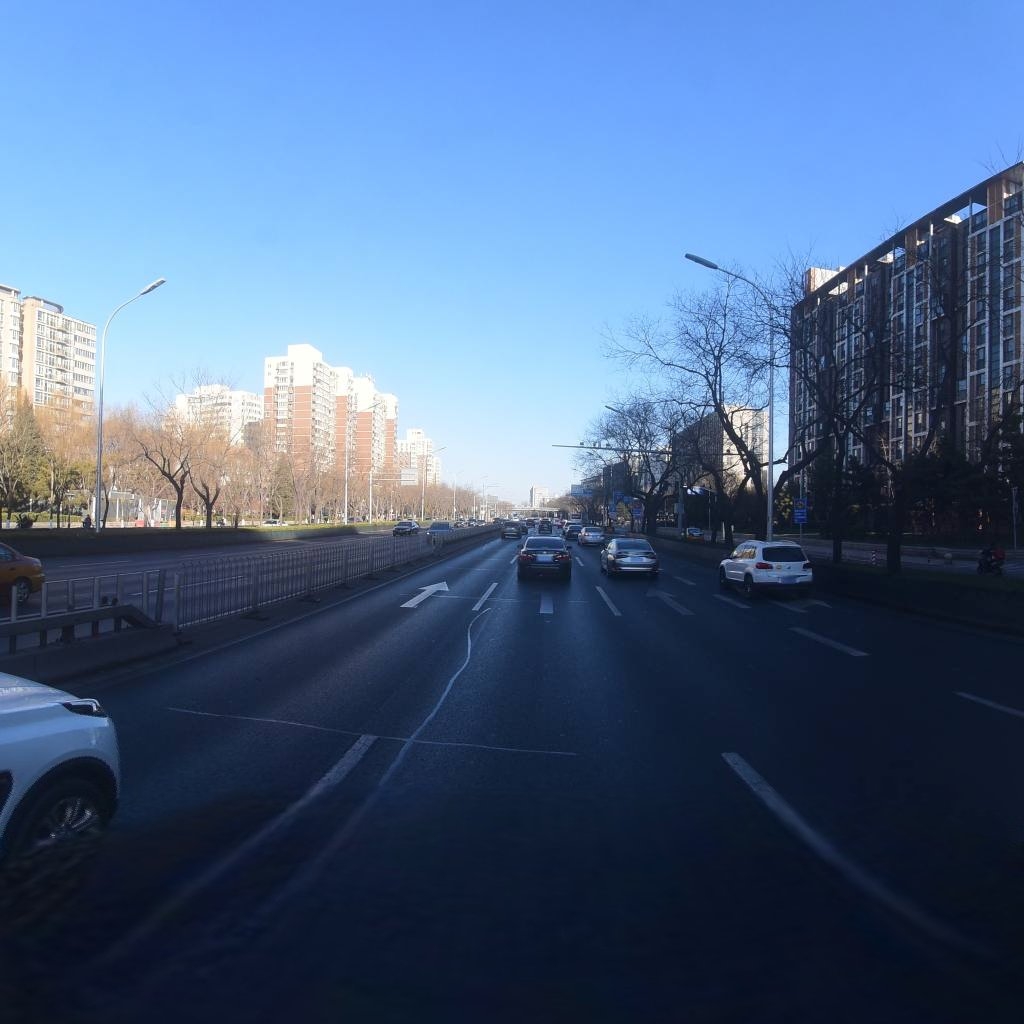
Region: Xicheng
Road damage annotations: transverse patch, longitudinal patch, transverse patch